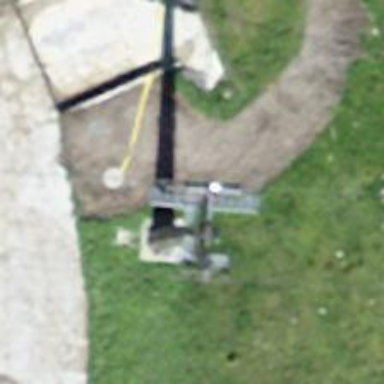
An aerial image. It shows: Pylon used for aerialway.